Question: How can I create a or in Vaadin? Is there any specific component or Have I do programatically and using CSS?
I would like to create something like <URL>:

I'm using the new Valo Theme.
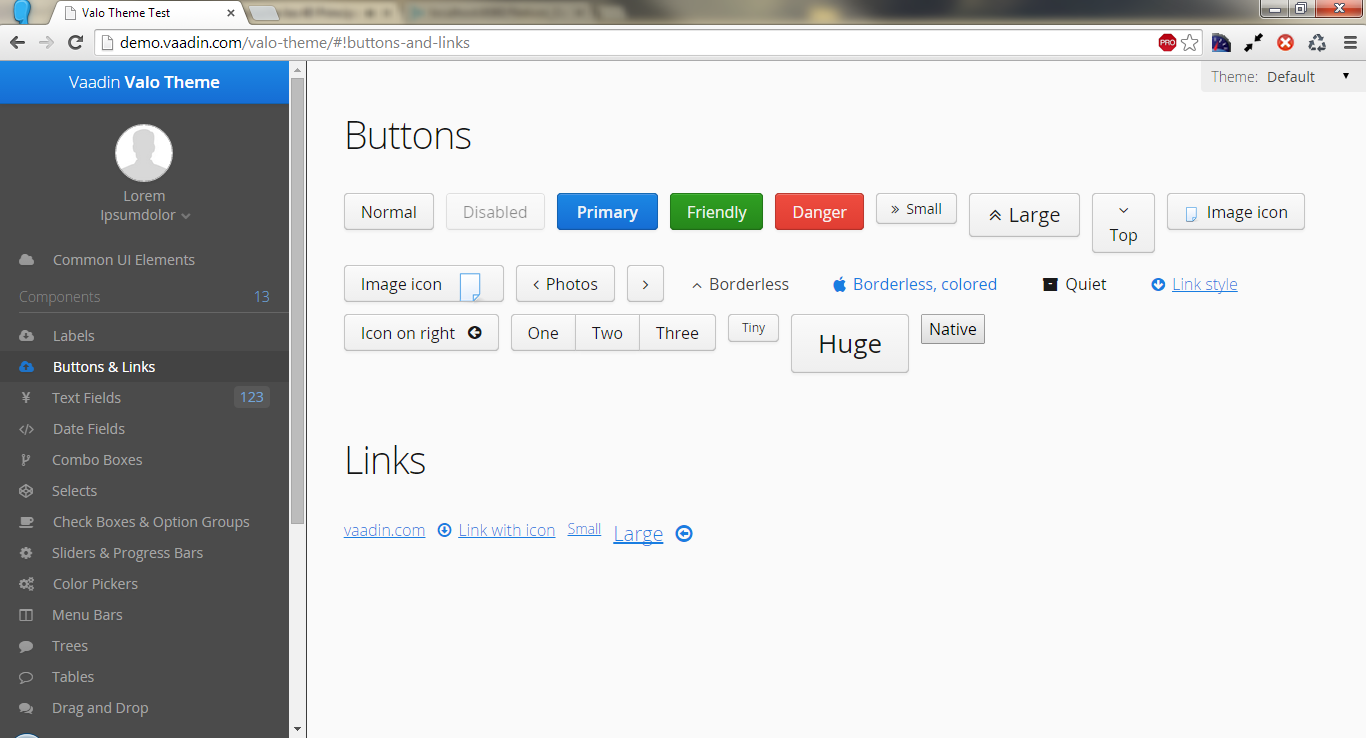
Answer: well to be able to create a responsive behaviour for your application you'd have to use CSS. Like Zigac mentioned Vaadin has some styles already written for some components (such as our menu here) but you'd wanna apply more eventually...
check out the new <URL>
Basically what it does is create a <URL>
For example one of the views is the <URL> which is the first view the user sees. It's a responsive VerticalLayout with responsive compnents on it.
You can view the styling techniques (in Sass) for the different views <URL>
Here are some code sinppets:
'''
public class MainView extends HorizontalLayout {
public MainView() {
//This is the root of teh application it
//extends a HorizontalLayout
setSizeFull();
addStyleName("mainview");
//here we add the Menu component
addComponent(new DashboardMenu());
//add the content area and style
ComponentContainer content = new CssLayout();
content.addStyleName("view-content");
content.setSizeFull();
addComponent(content);
setExpandRatio(content, 1.0f);
new DashboardNavigator(content);
}
}
'''
'''
public DashboardMenu() {
addStyleName("valo-menu");
setSizeUndefined();
DashboardEventBus.register(this);
//add components to the menu (buttons, images..etc)
setCompositionRoot(buildContent());
}
'''
'''
public DashboardView() {
addStyleName(ValoTheme.PANEL_BORDERLESS);
setSizeFull();
DashboardEventBus.register(this);
root = new VerticalLayout();
root.setSizeFull();
root.setMargin(true);
root.addStyleName("dashboard-view");
setContent(root);
//this allows you to use responsive styles
//on the root element
Responsive.makeResponsive(root);
//build your dashboard view
root.addComponent(buildHeader());
root.addComponent(buildSparklines());
Component content = buildContent();
root.addComponent(content);
//set the content area position on screen
root.setExpandRatio(content, 1);
...
'''
and here is the styleName "dashboard-view" in the style sheet
'''
@mixin dashboard-dashboard-view {
.dashboard-view.dashboard-view {
//Styles for all devices
padding: $view-padding;
overflow: visible;
.sparks {
@include valo-panel-style;
margin-bottom: round($view-padding / 3);
//styles for a tablet
@include width-range($max: 680px) {
.spark {
width: 50%;
}
.spark:nth-child(2n+1) {
border-left: none;
}
.spark:nth-child(n+3) {
border-top: valo-border($strength: 0.3);
}
}
...
'''